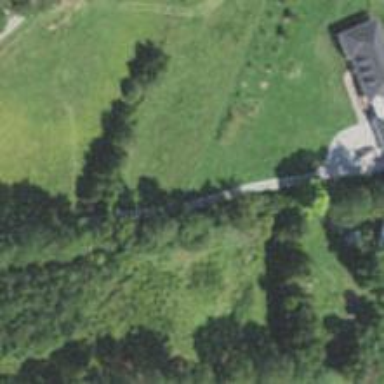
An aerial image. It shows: Driveway.